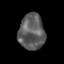
Tissue: skin
Cell type: Fibroblasts
Senescence score: 0.8085
Nuclear area (px): 910
Mean DAPI intensity: 92.433